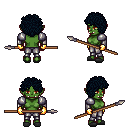
a pixel art fantasy rpg character, female body template, orc, green skin, steel arm armor, metal pants, raven curly afro hairstyle, gold gloves, gray slippers, spear, four views (front, back, left, right), 2x2 character sprite sheet, small pixel art, hard edges, no anti-aliasing